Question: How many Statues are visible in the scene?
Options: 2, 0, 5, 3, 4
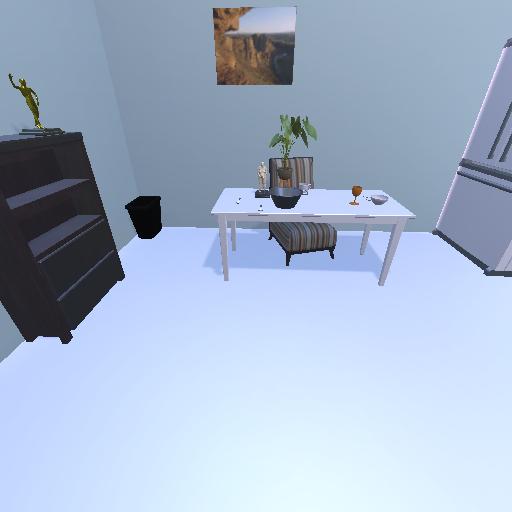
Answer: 2